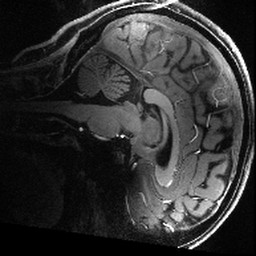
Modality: T1w
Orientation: sagittal
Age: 25
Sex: female
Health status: healthy
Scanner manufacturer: siemens
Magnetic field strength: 9.4 T
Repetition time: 3.8 s
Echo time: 0.0025 s